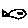
Label: fish